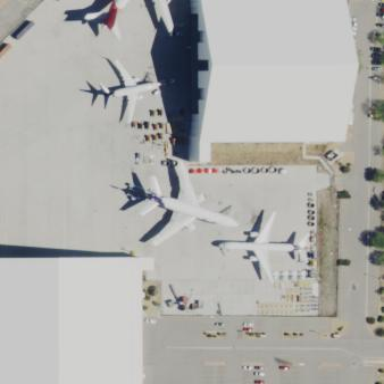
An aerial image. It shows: Hangar building at the airport.